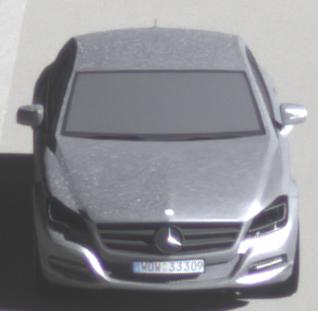
Make: Mercedes-Benz
Model: CLS Coupé 350
Detailed model: CLS-Class (218) Coupé
Model produced from: 2011/01
Model produced until: 2014/07
Doors: 4
Color: white
Road condition: dry road
Daytime: midday
Contrast: high contrast